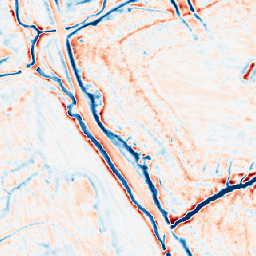
Category: edge_preserving
Decomposition family: bilateral
Decomposition parameters: d: 15
sigma_color: 25
sigma_space: 100
Upsampling method: nearest
Upsampling parameters: scale: 4
Upsampling scale: 4